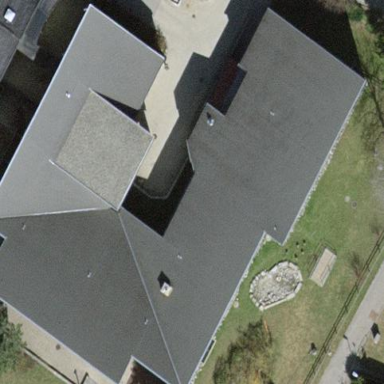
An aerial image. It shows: School building.